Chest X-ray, PA view. Patient: 50 years old, sex F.
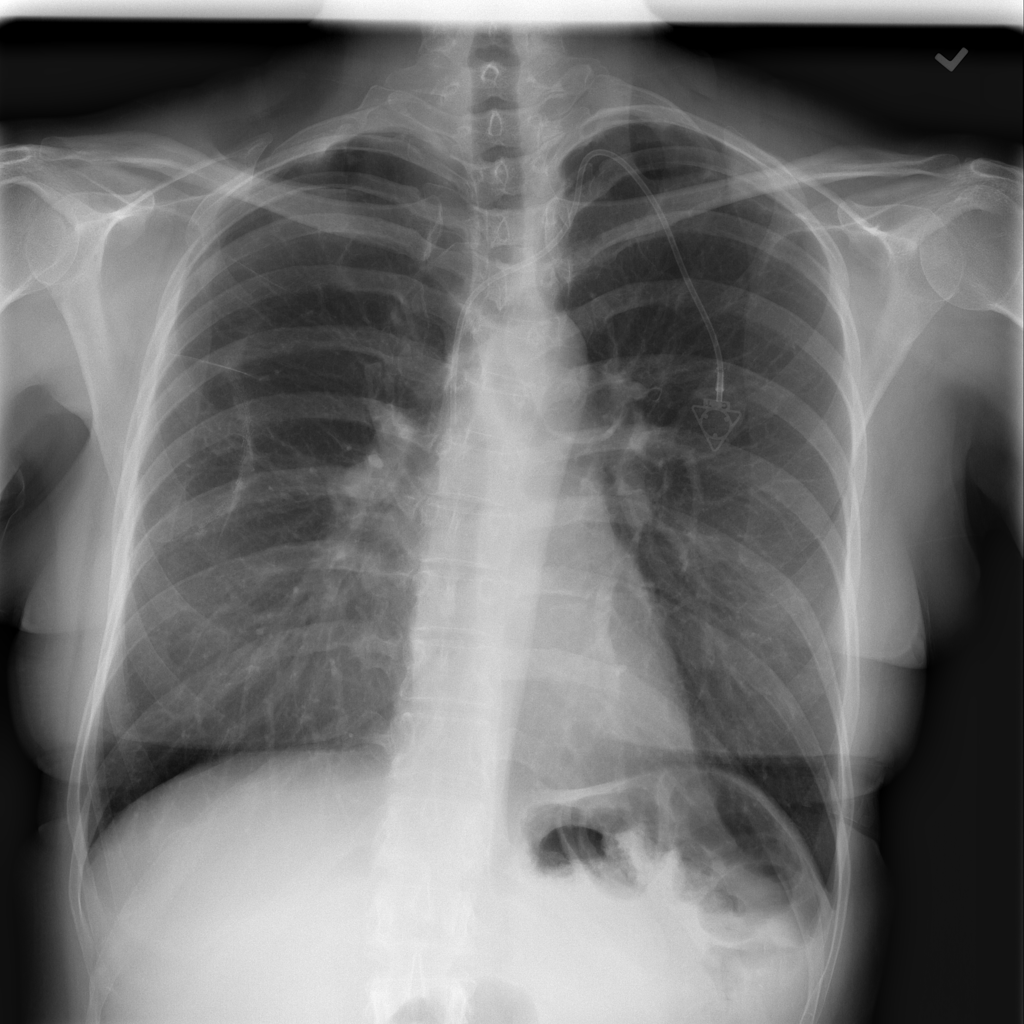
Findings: Pneumothorax